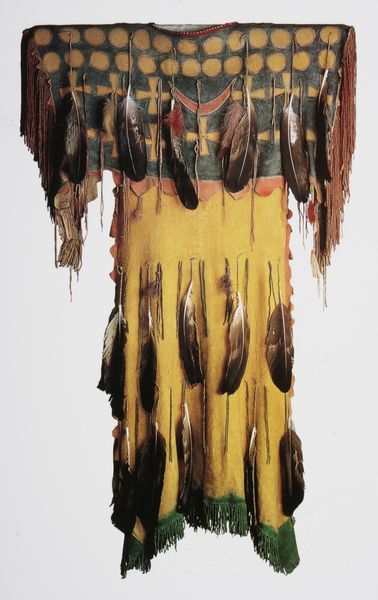
Titel: Ghost Dance Kleid
Standort: Beloit (Wisconsin)
Institution: Logan Museum of Anthropology (Beloit College)
Schlagwörter: adler, blau, dunkel, feder, haut, umhang, weiß, gelb, grün, ocker, braun, brust, frau, hell, kleid, schmuck, schwarz, rot, beige, mode, muster, ornament, alt, hemd, federn, gefieder, kleidung, kragen, ärmel, hals, fransen, gewand, gold, kostüm, kutte, schnüre, saum, borte, schulter, schultern, kreis, rund, formen, amerika, dekoration, schmal, ornamente, verzierung, faden, kordel, exotik, exotisch, foto, fotografie, photographie, punkte, mond, hängen, kreuz, halbmond, mondsichel, sichel, punkt, kreise, zeremonie, jagd, photo, reihen, tracht, kreuze, hubi, beute, jäger, farbfoto, leder, wams, tageskleid, nadeln, wildnis, aufgehängt, usa, geln, bänder, textil, bemalung, applikation, islam, verzierungen, zweiteilig, ritual, symbole, nation, indianisch, trophäe, geometrische formen, grlb, borten, diebstahl, indianer, america, geand, halbmonde, dekoriert, indigen, kyoto, kleidungsstück, u boot ausschnitt, eiserne kreuz, indianerin, partie, fransensaum, frauenkleid, squaw, näherei, schulterpartie, jamaika, wilder, sioux, adlerfedern, medizinmann, bandel, flugfedern, fruenkleid, jagdhemd, ocherfransen, tauschobjekt, vogelfedern, zeremonialgewand